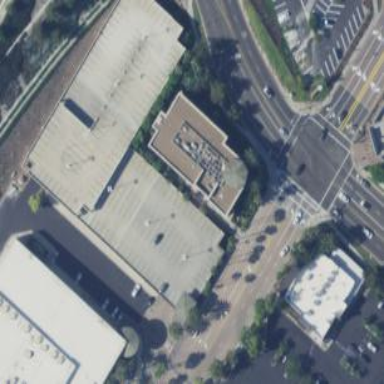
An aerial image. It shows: Office building.